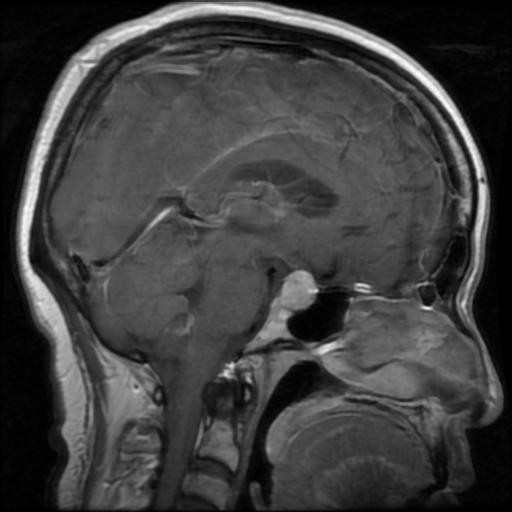
Label: pituitary